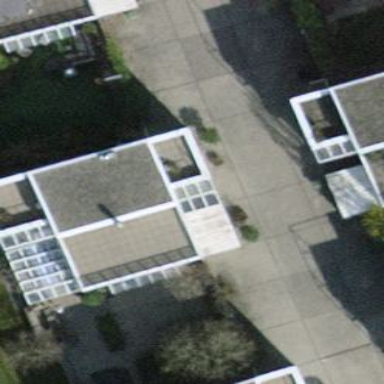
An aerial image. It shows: Flat roof forming part of building.